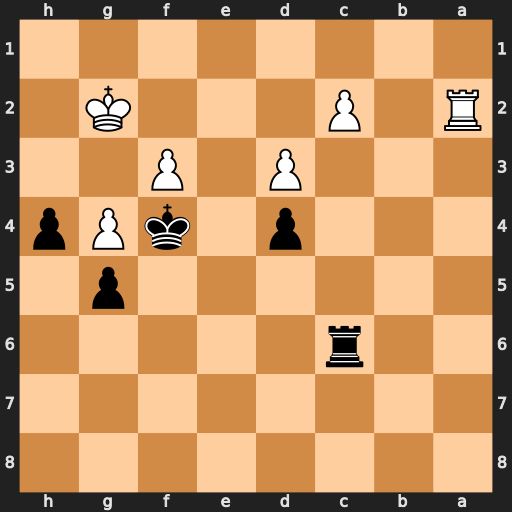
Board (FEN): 8/8/2r5/6p1/3p1kPp/3P1P2/R1P3K1/8
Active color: b
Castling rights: -
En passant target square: -
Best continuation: h3+ Kxh3 Kxf3 Kh2 Kxg4